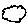
Label: cloud